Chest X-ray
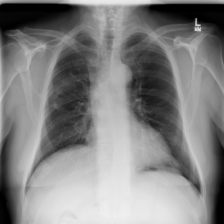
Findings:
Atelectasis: positive
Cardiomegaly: negative
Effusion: negative
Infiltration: positive
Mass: negative
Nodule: negative
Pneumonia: negative
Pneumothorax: negative
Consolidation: negative
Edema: negative
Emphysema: negative
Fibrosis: negative
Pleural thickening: negative
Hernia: negative